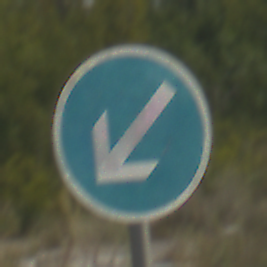
Verkehrszeichen: VorgeschriebeneVorbeifahrtLinks
Umgebung: Outdoor, Suburban
Tageszeit: Midday
Wetter: PartlyCloudy
Licht: Natural
Jahreszeit: Summer
Kontrast: HighContrast